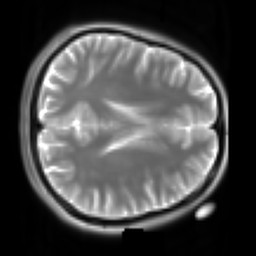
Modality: T2w
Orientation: axial